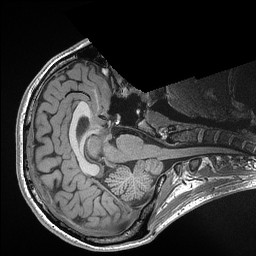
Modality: T1w
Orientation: axial
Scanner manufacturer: siemens
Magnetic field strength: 3 T
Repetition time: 2.3 s
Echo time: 0.00298 s